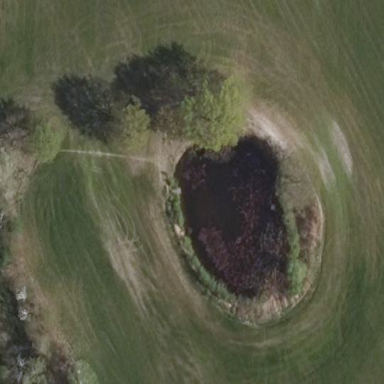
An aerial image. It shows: Pond with natural water.